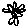
Label: flower